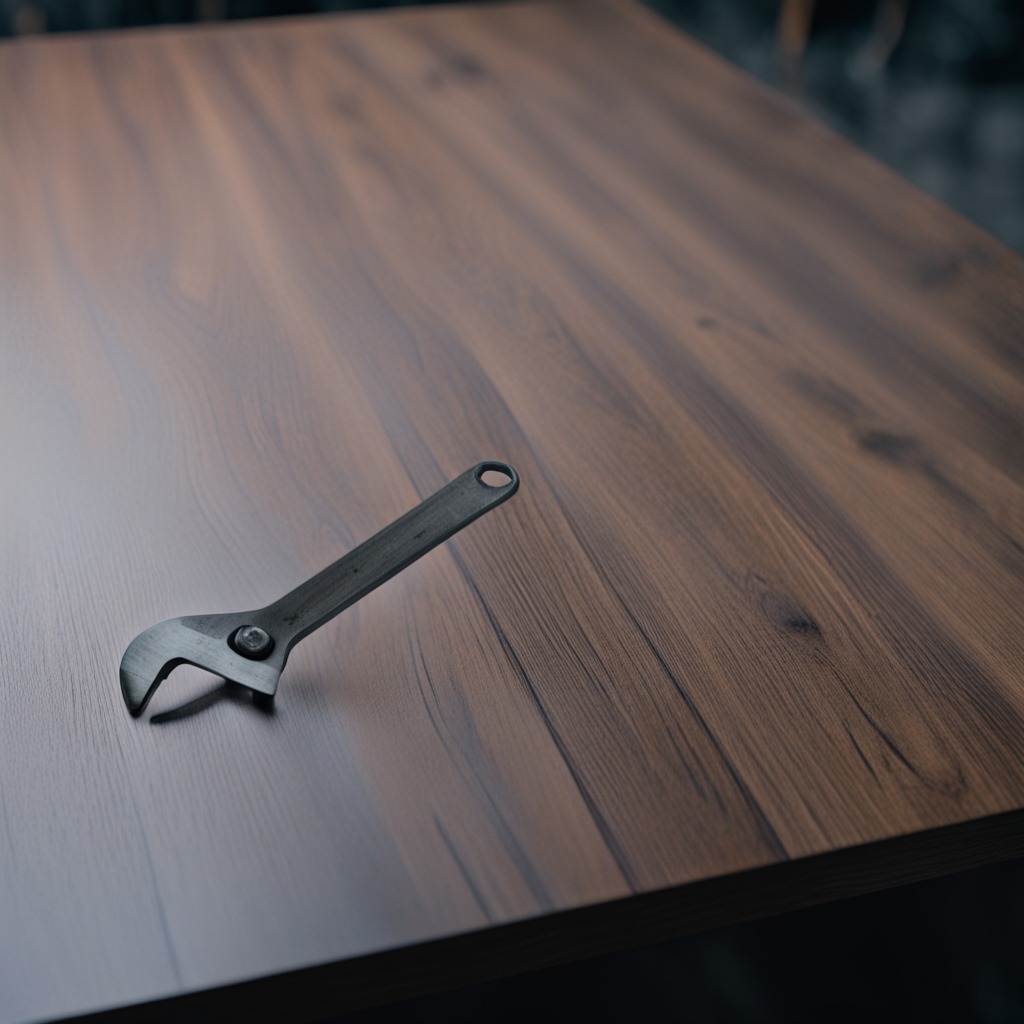
An wrench is lying on the old table.